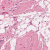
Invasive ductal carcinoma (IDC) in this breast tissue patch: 0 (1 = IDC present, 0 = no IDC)